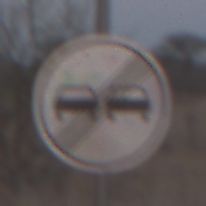
Verkehrszeichen: EndeUeberholverbot
Umgebung: Outdoor, Nature
Tageszeit: SunriseSunset
Wetter: Clear
Licht: Natural
Jahreszeit: NotSpecified
Kontrast: LowContrast